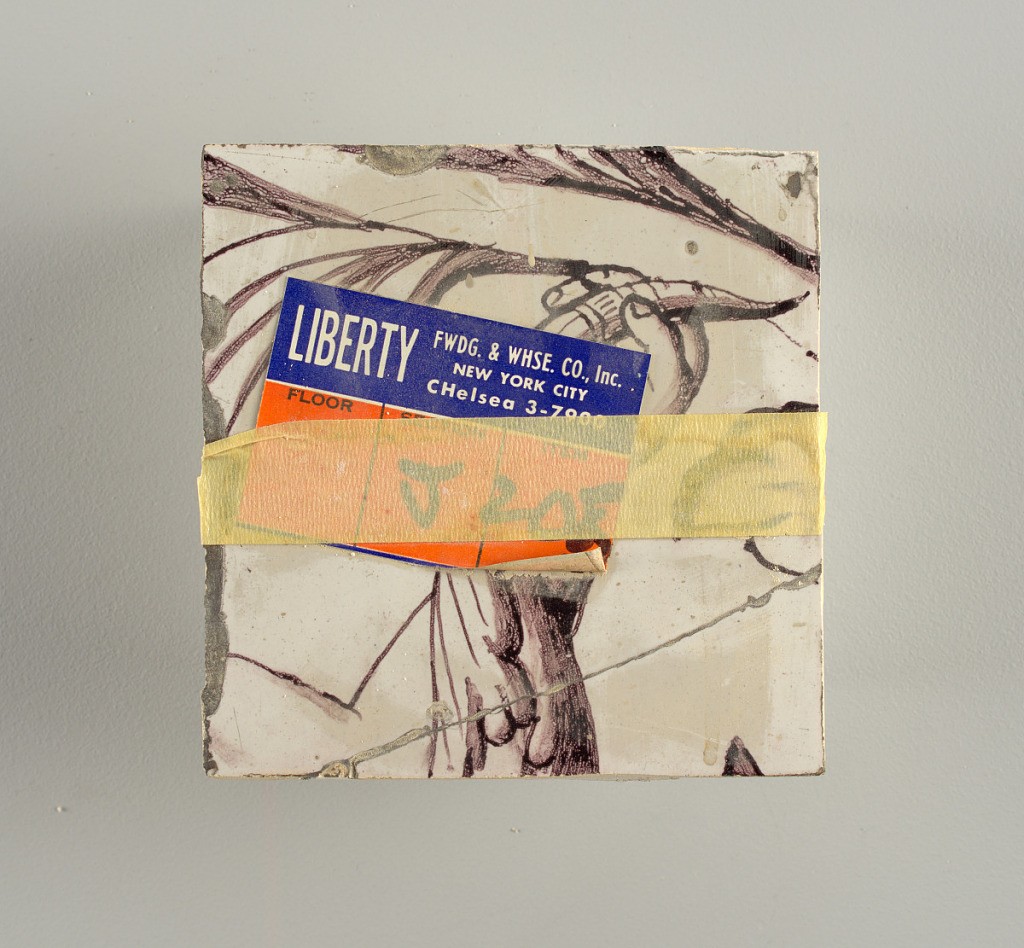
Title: Wall facing
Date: ca. 1725
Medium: tin-glazed earthenware, underglaze
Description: Two vertical rectangles, twenty-three tiles high.  A) Nine tiles wide at top; seven tiles wide at bottom.  B) Ten and one-half tiles wide.

Arabesque design of foliage.  A) with centered figure of Justice under a canopy.  B) with centered urn.